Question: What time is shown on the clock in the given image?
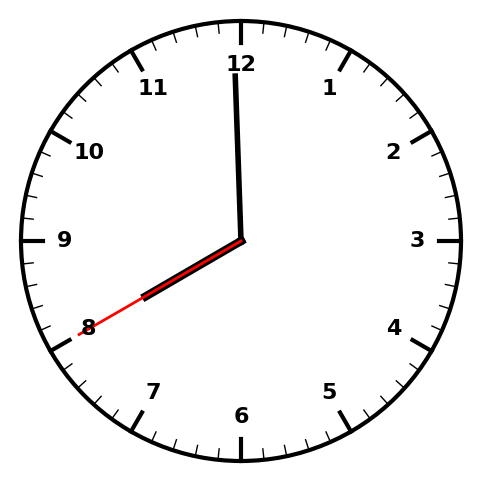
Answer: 07:59:40